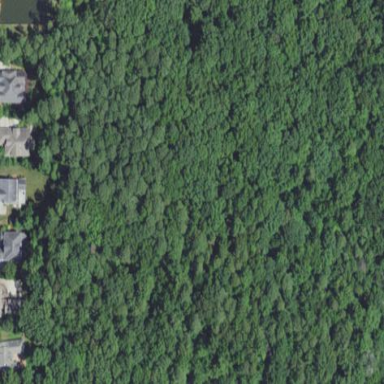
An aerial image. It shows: Mixed woodland area with variety of leaf types and cycles.